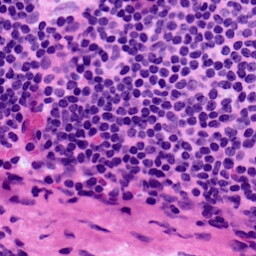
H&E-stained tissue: LymphNode